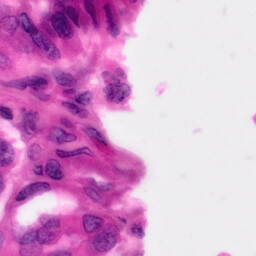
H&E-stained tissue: Pancreatic